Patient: sex F, age 48
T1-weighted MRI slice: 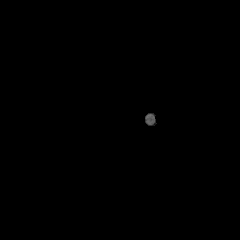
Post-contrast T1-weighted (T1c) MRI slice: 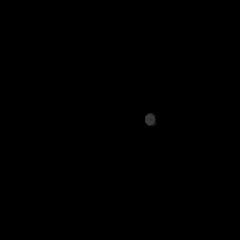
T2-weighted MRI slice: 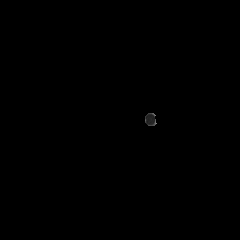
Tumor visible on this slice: no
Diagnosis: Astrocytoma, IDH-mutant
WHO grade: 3